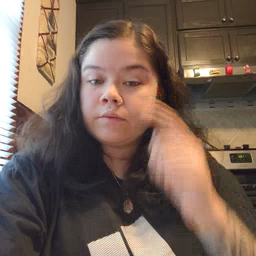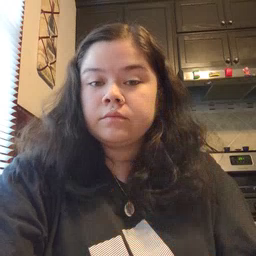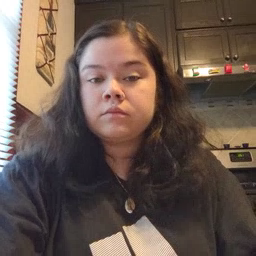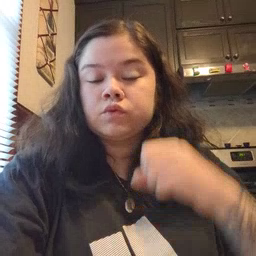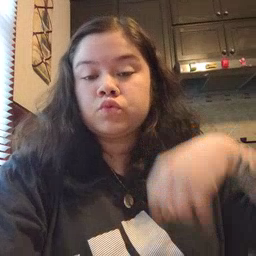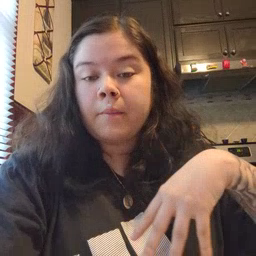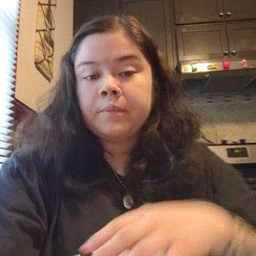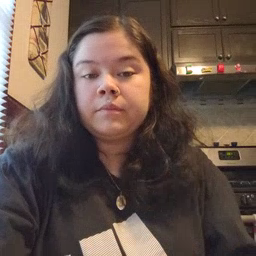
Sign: drop